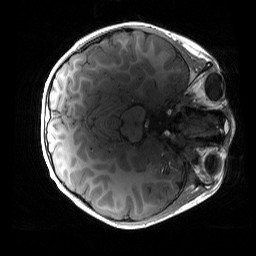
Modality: T1w
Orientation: axial
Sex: male
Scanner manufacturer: siemens
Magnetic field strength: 3 T
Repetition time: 1.9 s
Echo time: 0.00243 s